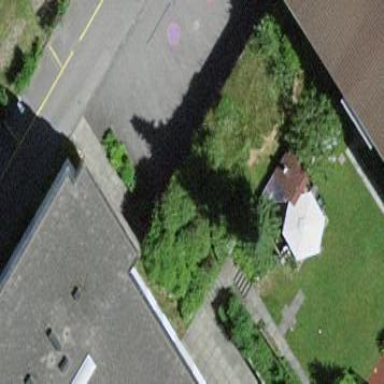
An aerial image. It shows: Garage building.